Question: I'm having some trouble getting IntelliJ to compile Scala for Android:
I'm using this guide: <URL>
And getting the following error:

I tried bumping my max heap sizes up to 2048 on all compilers (java, android dx, scala compiler), but doesn't change anything. Quits after about 3-4 seconds.
Any ideas?
(I'd like to avoid going the SBT route, at least for now, until I can get the more basic form of this working with just Proguard itself..)
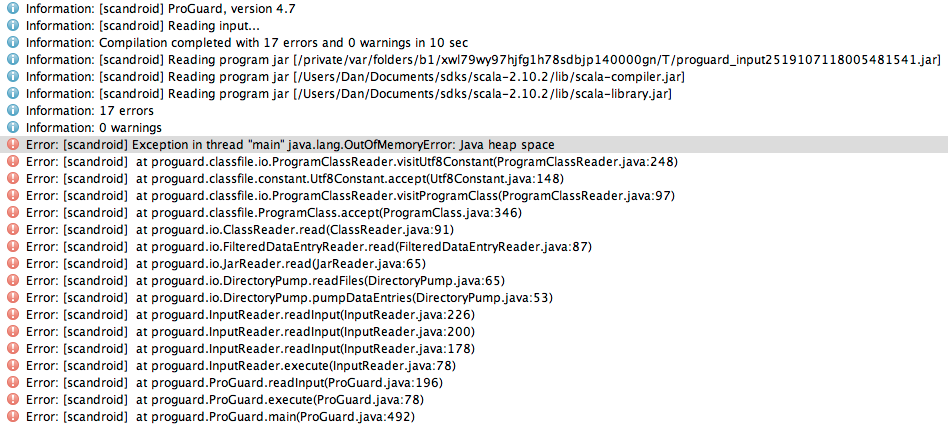
Answer: Looks like it was a problem with the way I was setting up the scala JARs in IntelliJ. I didn't quite understand the distinction between compile-time and run-time JARs in the context of IntelliJ. I was including multiple copies of 'scala-library.jar' and 'scala-compiler.jar' in various places.
I ended up having "scala-compiler" set up as a Global Library, with '-compiler.jar', '-reflect.jar', and '-library.jar' included within it.
I also have the scala-library.jar included under Libraries, and set up as a dependency in the 'Modules -> <project name> -> Dependencies' section of the Project Structure window.
Had a few more problems with the 'android-scala-intellij-no-sbt-plugin' default proguard txt file. Had to add a bunch of -dontwarn lines for various parts of the scala library.
Compile time seems to be hovering around 26 seconds or so for a near-empty project.